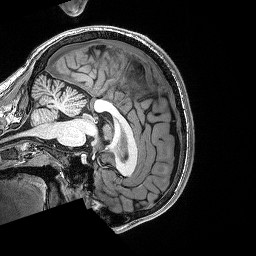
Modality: T1w
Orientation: sagittal
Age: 30
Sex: male
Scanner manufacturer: siemens
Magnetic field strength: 3 T
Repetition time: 2.53 s
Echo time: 0.0033 s